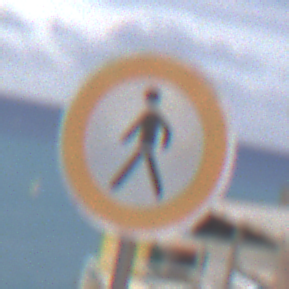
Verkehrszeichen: VerbotFussgaenger
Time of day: Midday
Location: Outdoor (Urban)
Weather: Overcast
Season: NotSpecified
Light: Natural